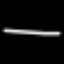
Label: line